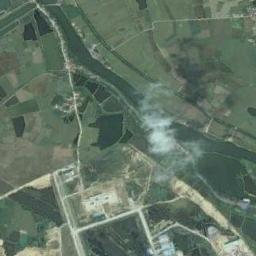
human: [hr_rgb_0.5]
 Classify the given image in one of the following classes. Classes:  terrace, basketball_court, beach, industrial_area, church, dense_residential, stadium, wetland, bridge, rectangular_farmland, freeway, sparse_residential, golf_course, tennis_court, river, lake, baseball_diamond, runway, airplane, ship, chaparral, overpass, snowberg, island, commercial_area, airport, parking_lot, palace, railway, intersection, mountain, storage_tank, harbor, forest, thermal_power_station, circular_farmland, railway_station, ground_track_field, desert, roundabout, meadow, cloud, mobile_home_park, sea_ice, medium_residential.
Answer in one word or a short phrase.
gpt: river